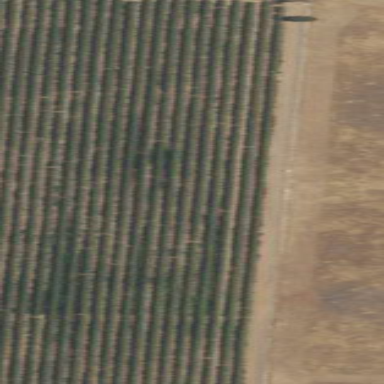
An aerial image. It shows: Orchard filled with nectarine trees.